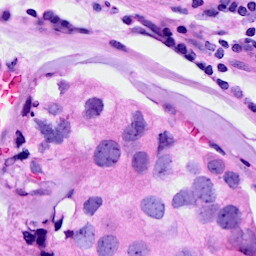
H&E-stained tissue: Breast